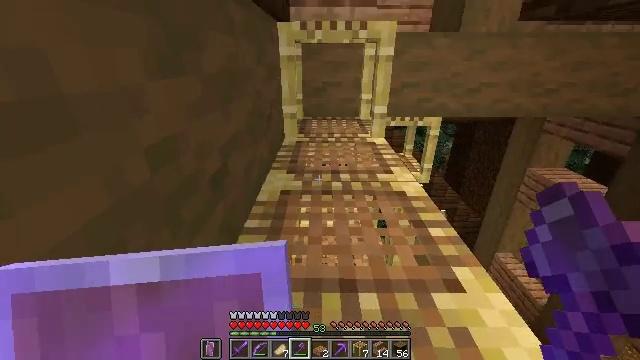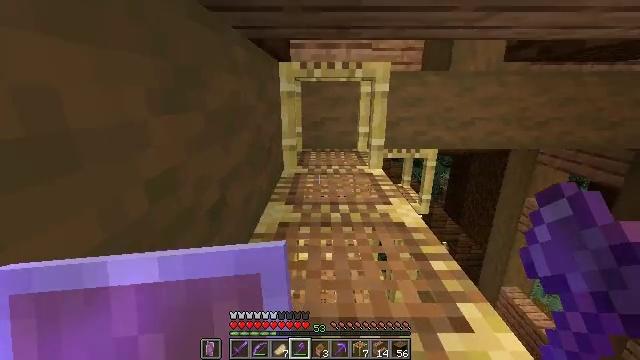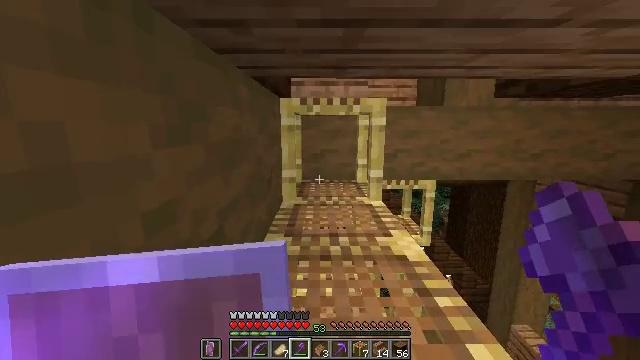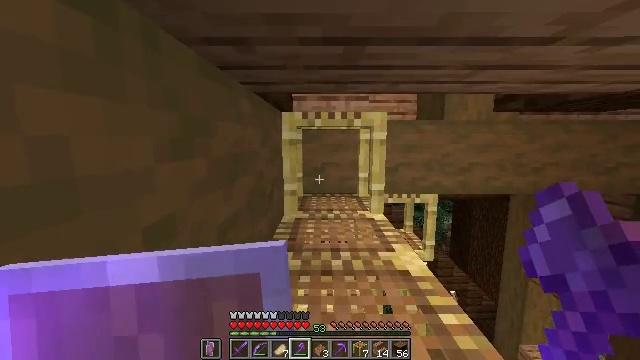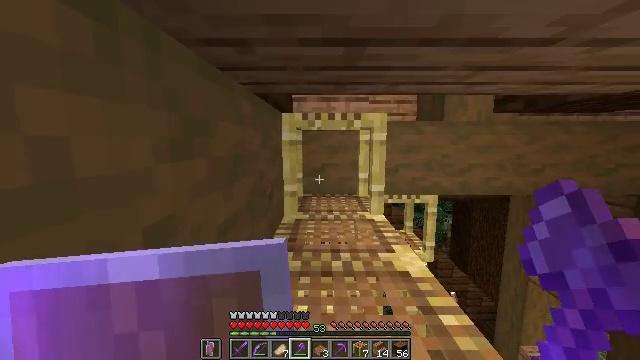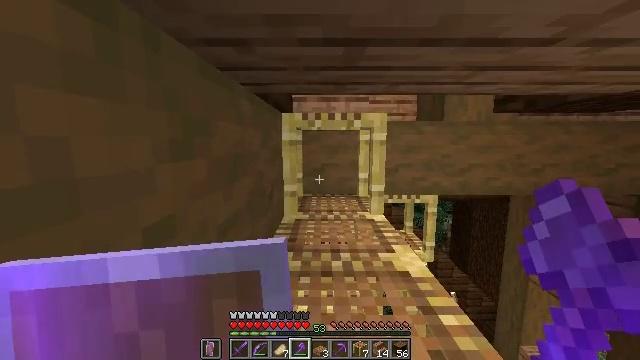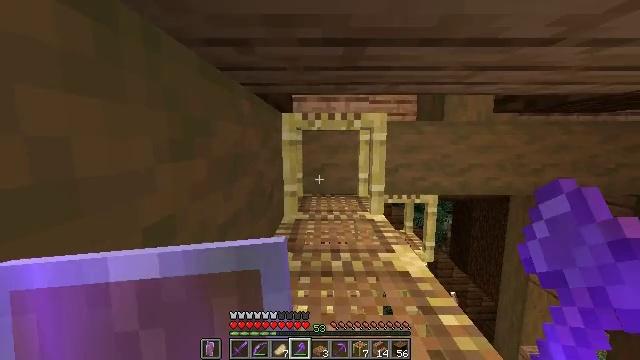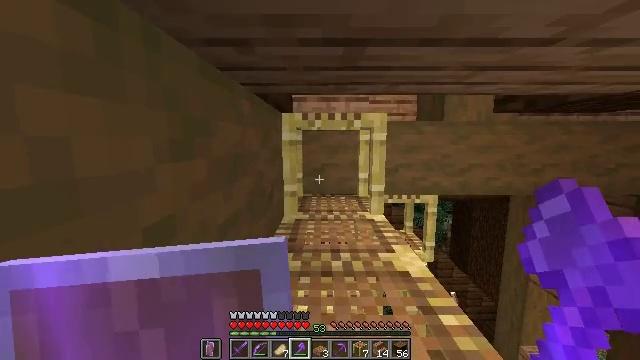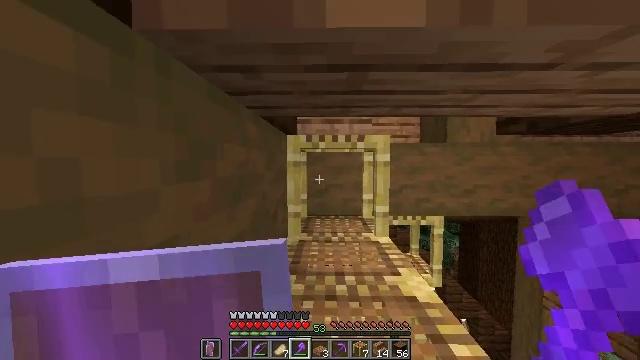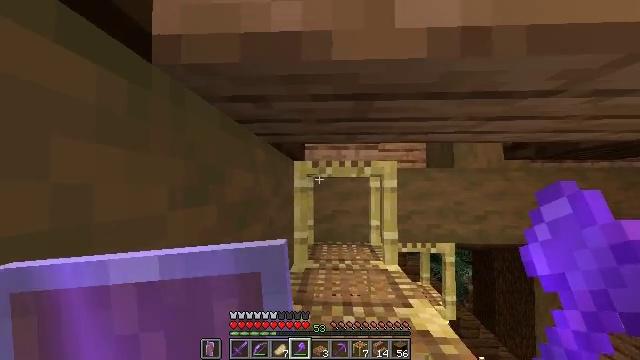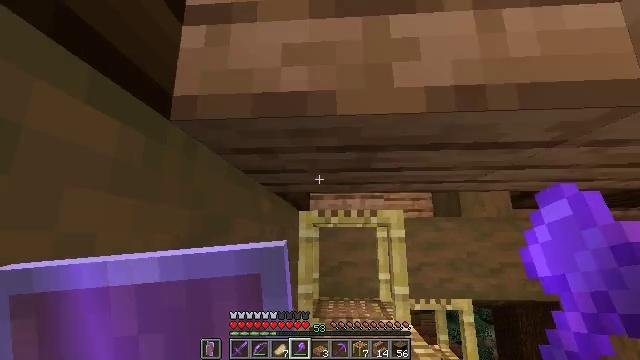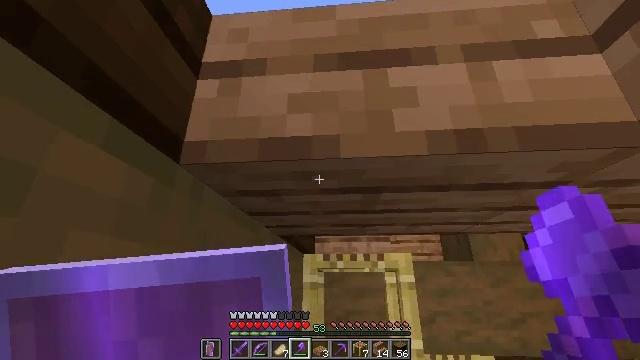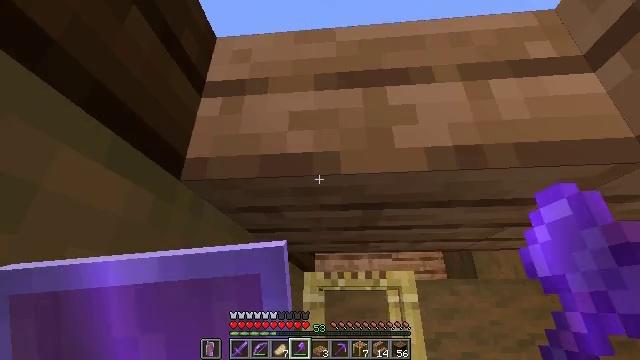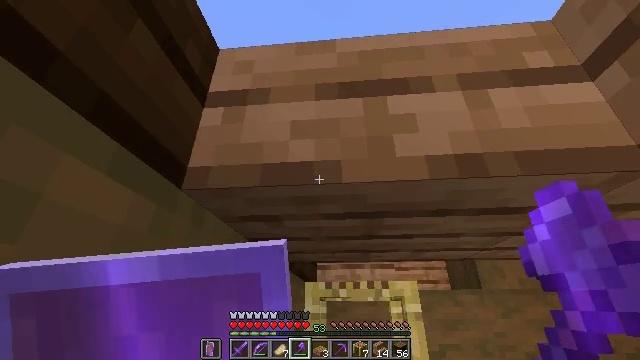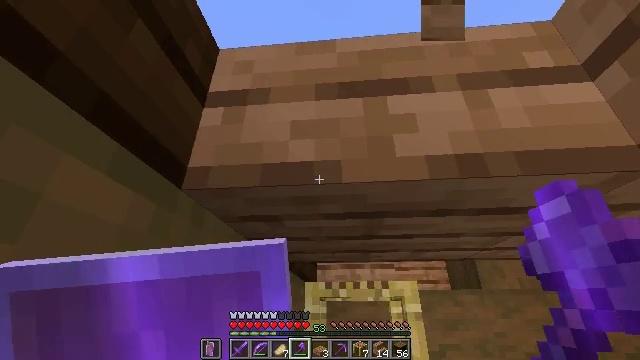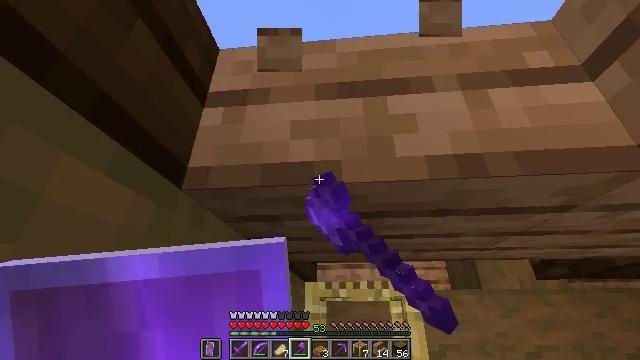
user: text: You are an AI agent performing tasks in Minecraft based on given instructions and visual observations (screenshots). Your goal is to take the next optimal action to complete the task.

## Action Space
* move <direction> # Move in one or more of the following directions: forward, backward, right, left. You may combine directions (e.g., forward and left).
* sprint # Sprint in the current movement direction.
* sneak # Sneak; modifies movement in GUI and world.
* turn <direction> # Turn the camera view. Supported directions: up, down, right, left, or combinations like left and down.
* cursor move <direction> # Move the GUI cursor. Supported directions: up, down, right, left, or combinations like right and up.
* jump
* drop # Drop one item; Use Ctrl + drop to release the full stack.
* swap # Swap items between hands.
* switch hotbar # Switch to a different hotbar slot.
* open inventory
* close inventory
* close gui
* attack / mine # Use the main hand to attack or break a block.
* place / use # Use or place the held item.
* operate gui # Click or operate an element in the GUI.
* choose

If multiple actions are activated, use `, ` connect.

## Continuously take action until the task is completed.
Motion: motion action
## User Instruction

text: Break the jungle slab to collect it.
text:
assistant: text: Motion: turn up
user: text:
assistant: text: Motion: turn up
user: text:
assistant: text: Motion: turn up
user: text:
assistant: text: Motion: no_op
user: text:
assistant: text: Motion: no_op
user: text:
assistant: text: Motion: no_op
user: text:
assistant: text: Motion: no_op
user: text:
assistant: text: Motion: turn up
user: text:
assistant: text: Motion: turn left and up
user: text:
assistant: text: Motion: turn left and up
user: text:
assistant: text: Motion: turn left and up
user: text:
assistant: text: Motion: turn up
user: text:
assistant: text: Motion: turn up
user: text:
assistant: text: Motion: attack / mine
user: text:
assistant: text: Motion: attack / mine
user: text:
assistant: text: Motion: attack / mine
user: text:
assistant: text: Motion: attack / mine
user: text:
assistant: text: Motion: attack / mine
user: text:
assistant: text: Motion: attack / mine
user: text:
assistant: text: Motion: attack / mine
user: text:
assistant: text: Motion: attack / mine
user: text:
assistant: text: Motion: no_op
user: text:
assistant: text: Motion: no_op
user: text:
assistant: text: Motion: no_op
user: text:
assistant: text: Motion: no_op